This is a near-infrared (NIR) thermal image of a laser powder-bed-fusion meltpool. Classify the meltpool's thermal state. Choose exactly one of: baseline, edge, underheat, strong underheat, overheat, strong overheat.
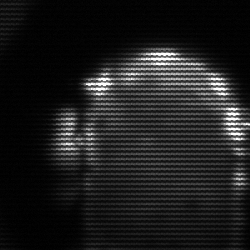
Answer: baseline